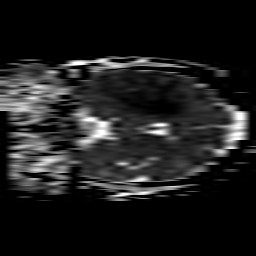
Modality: ADC
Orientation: coronal
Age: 31
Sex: female
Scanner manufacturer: philips
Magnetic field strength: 1.5 T
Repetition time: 4.81 s
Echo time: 0.07764 s